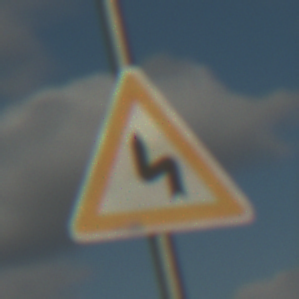
Verkehrszeichen: DoppelkurveZunaechstLinks
Umgebung: Outdoor, RoadRail
Tageszeit: MorningAfternoon
Wetter: PartlyCloudy
Licht: Natural
Jahreszeit: NotSpecified
Kontrast: HighContrast